Question: Im trying to get the following layout, but missing something so I couldn't get it proper.

'''
.wrapper{display:inline-block;}
.image{float:left;}
'''
<URL>
What would be the best style suggestions for title and sub-title.
Shall I use '<span>' tags? or '<h1>' and '<p>' tags?
Thanks in advance !
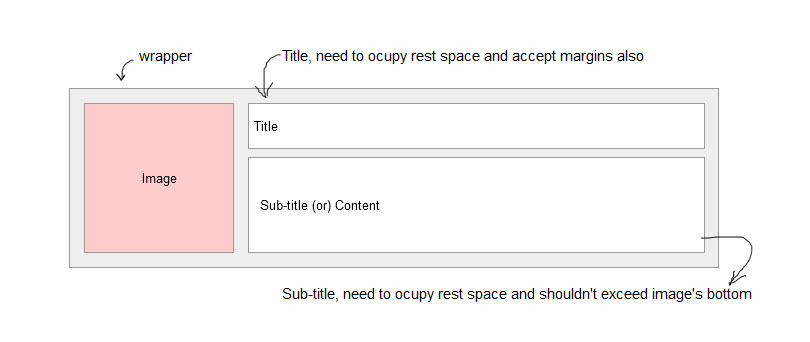
Answer: <URL>
<URL>
I set the title to a '<h1>' tag and the sub-title to a '<p>' tag. This set-up keeps the two entities from being on the same line.
I also added some margin's (the spacing you wanted around each component), borders, and background colors to be more like your desired styling.
Because you wanted the , and your image was not going to always be a set resolution, I added a javascript method to iterate through your DOM, specifically on your '.wrapper' 'div''s and dynamically set the height of your sub-title/content. I did this by taking the calculated height of your image '.offsetHeight' and subtracting it from the height your title and spacing will always take up.
'''
var wrappers = document.getElementsByClassName("wrapper");
for(var i = 0; i < wrappers.length; i++){
var wrapper = wrappers[i];
var height = wrapper.getElementsByClassName("image")[0].offsetHeight;
wrapper.getElementsByClassName("sub")[0].setAttribute("style","height:"+(height - 55) + "px");
}
'''
On your sub-title/content I set a height and 'overflow-y:hidden', this will cut off your sub-title/content if it flows past the bottom of your image.
Please see the updated fiddle at the top of my answer.